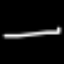
Label: line